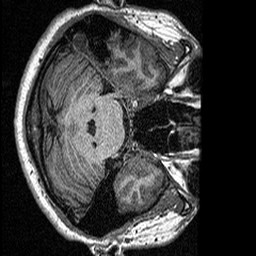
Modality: T1w
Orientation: axial
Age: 25
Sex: male
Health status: healthy
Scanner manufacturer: siemens
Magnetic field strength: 3 T
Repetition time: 2.3 s
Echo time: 0.00298 s